Interaction volume radius: 5 \u00c5
Interaction volume height: 15 \u00c5
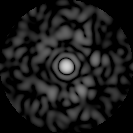
Disorder parameter: 0.7953